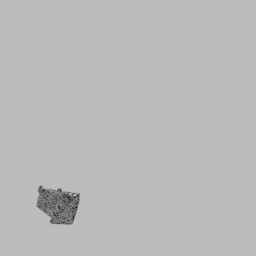
Label: tools